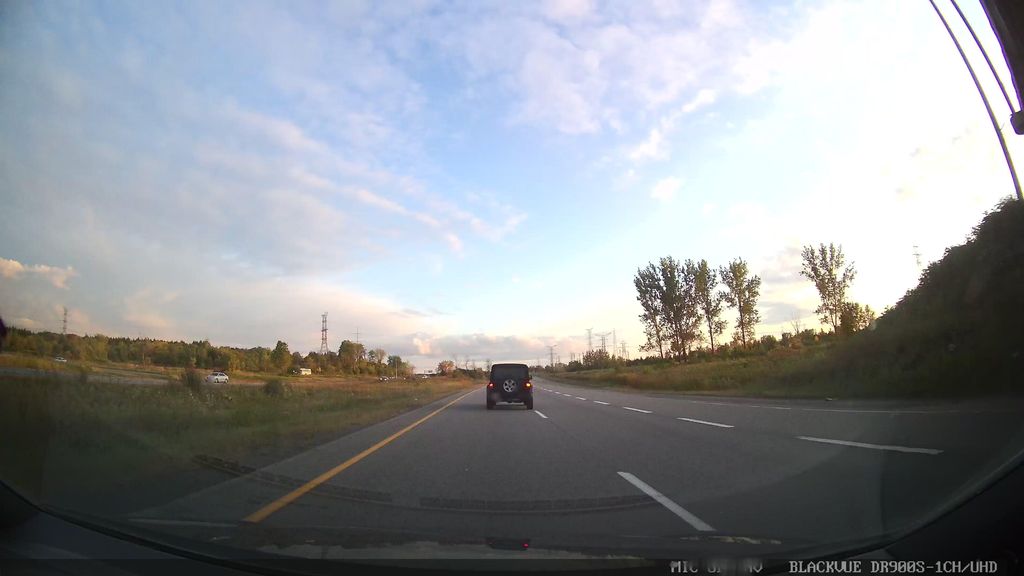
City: ottawa-gatineau